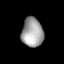
Tissue: lung
Cell type: Epithelial cells
Senescence score: 0.6648
Nuclear area (px): 615
Mean DAPI intensity: 161.563